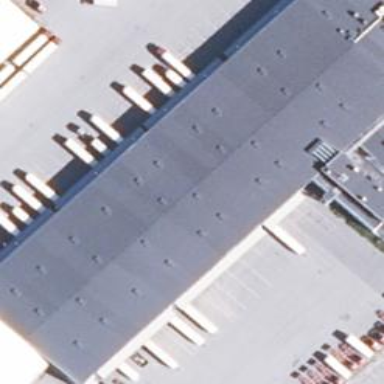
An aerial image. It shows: Warehouse building.